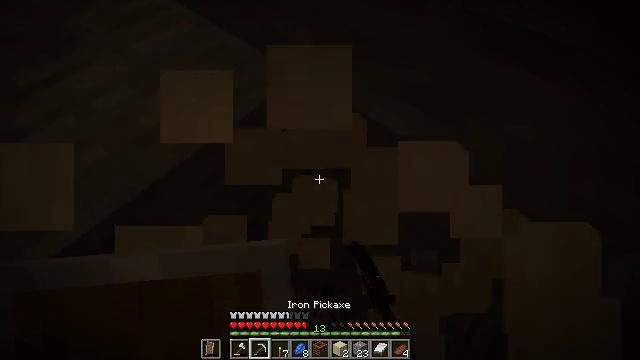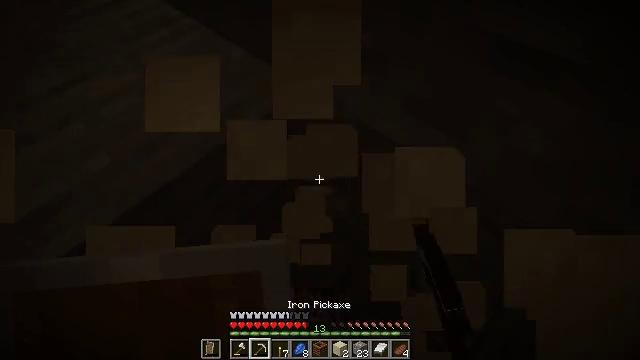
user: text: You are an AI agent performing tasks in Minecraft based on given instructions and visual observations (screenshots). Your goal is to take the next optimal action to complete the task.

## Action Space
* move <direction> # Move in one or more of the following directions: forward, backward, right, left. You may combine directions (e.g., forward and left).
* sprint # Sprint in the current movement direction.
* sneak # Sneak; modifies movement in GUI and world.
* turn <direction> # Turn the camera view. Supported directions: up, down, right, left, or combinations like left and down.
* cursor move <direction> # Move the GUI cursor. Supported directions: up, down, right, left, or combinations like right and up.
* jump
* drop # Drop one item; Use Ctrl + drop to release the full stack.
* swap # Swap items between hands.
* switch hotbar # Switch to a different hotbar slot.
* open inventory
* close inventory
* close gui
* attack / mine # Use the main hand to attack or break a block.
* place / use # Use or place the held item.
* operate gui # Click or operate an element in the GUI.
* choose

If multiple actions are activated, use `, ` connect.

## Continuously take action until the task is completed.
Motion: motion action
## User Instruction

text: Break the sand block.
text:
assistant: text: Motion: turn left and up, attack / mine
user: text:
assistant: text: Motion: attack / mine